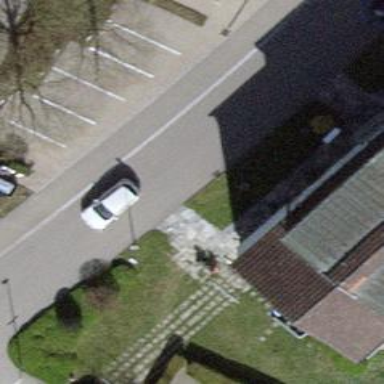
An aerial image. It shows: Parking area.